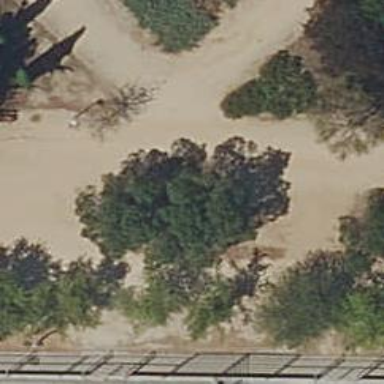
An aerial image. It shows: Footway on sandy surface.